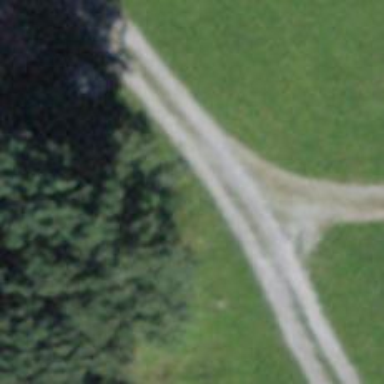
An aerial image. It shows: Guidepost providing information.